Question: I am posting a message on my facebook wall. I want to post a link with my message. When I click on that link, it should take me to another facebook page. Please see the below screen shot. If it's possible please give your suggestions or code. Please help me.

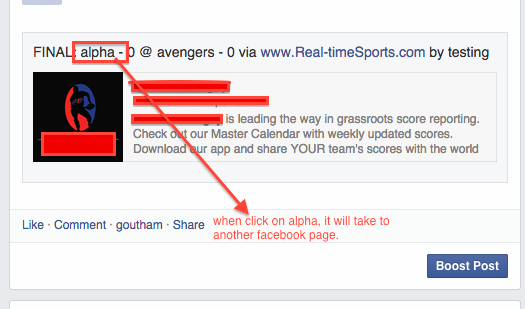
Answer: assume that this is your 'NSString' like
'''
NSString *mesage =[NSString stringWithFormat:@"FINAL @[Page-id1] - 0 @ @[Page-id2] via ....",passyourPage-id1,passyourPage-id2];
NSDictionary *params = [NSDictionary dictionaryWithObjectsAndKeys:
mesage, @"message",
nil
];
/* make the API call */
[FBRequestConnection startWithGraphPath:@"/{page-id}/feed"
parameters:params
HTTPMethod:@"POST"
completionHandler:^(
FBRequestConnection *connection,
id result,
NSError *error
) {
/* handle the result */
}];
'''